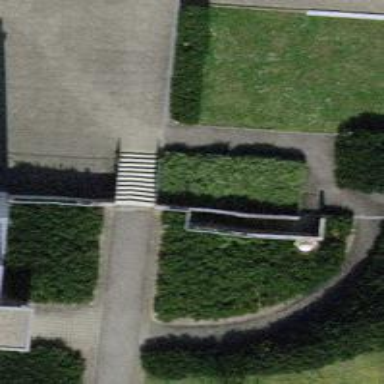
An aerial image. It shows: Concrete steps.